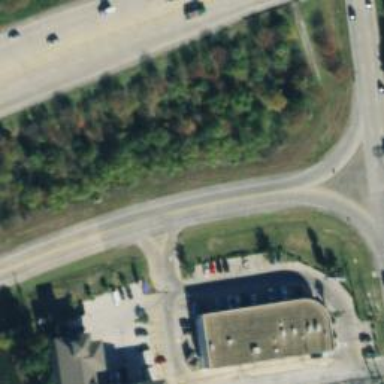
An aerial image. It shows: Secondary link road.